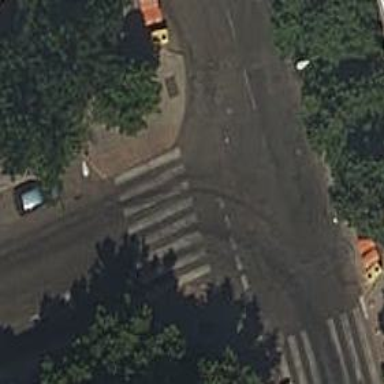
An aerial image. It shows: Pedestrian crossing with zebra markings on footway.